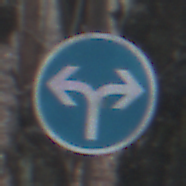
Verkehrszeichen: VorgeschriebeneFahrtrichtungRechtsOderLinks
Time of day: SunriseSunset
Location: Outdoor (Nature)
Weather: NotSpecified
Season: Autumn
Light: Natural